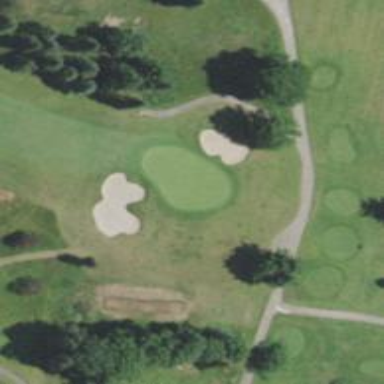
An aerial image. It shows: Golf hole.